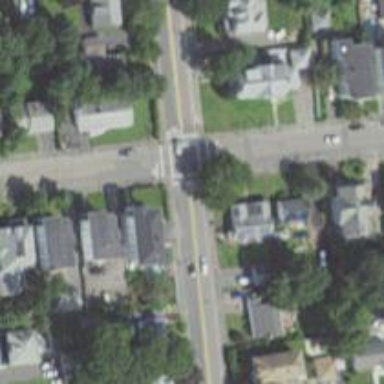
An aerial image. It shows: Road with stop sign.